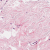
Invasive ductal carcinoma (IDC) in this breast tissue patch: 0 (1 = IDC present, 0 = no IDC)